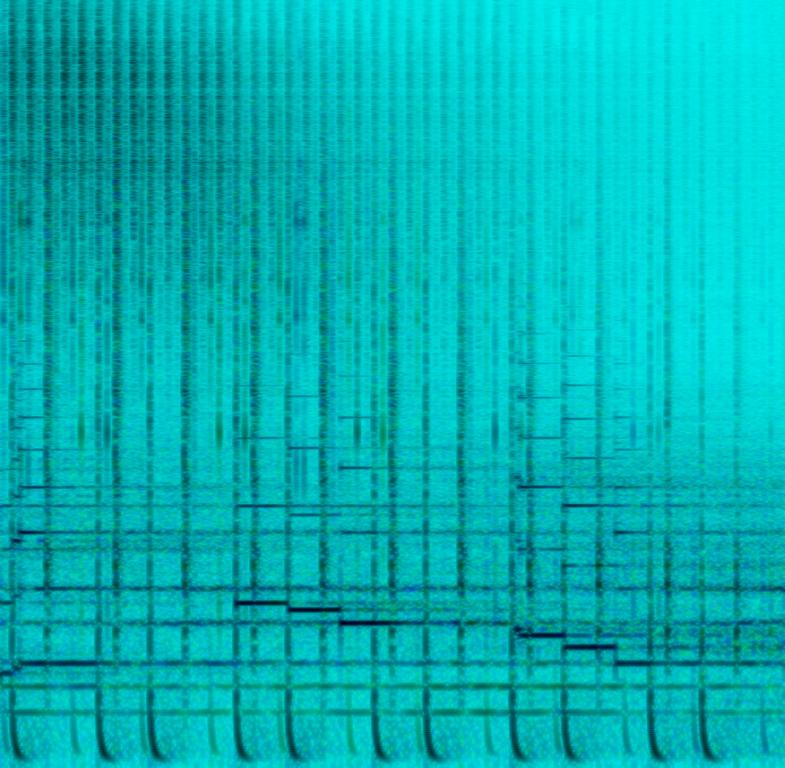
The Drum & Bass song features a mellow electric guitar melody, synth pad chord, long crash cymbal, buzzy synth lead melody and distant, fading out drums playing in the background. It is very reverberant, thus the song has a spacey vibe. It sounds relaxing and calming.